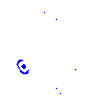
Particle: proton